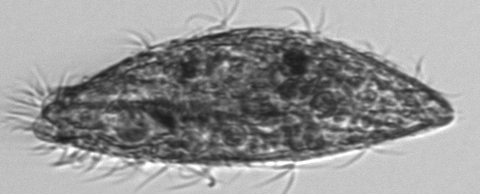
Label: Euplotes_morphotype1